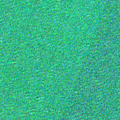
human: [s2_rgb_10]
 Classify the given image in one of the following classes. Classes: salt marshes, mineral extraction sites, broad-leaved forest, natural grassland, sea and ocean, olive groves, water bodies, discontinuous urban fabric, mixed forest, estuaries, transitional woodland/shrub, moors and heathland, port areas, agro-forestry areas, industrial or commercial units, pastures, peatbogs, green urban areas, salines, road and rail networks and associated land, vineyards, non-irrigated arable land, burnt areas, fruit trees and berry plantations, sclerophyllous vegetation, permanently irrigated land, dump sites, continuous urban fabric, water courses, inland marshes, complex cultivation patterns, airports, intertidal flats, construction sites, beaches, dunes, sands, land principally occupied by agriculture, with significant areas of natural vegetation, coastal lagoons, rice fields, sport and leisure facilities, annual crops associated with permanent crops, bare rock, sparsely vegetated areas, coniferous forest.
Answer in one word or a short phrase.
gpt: sea and ocean